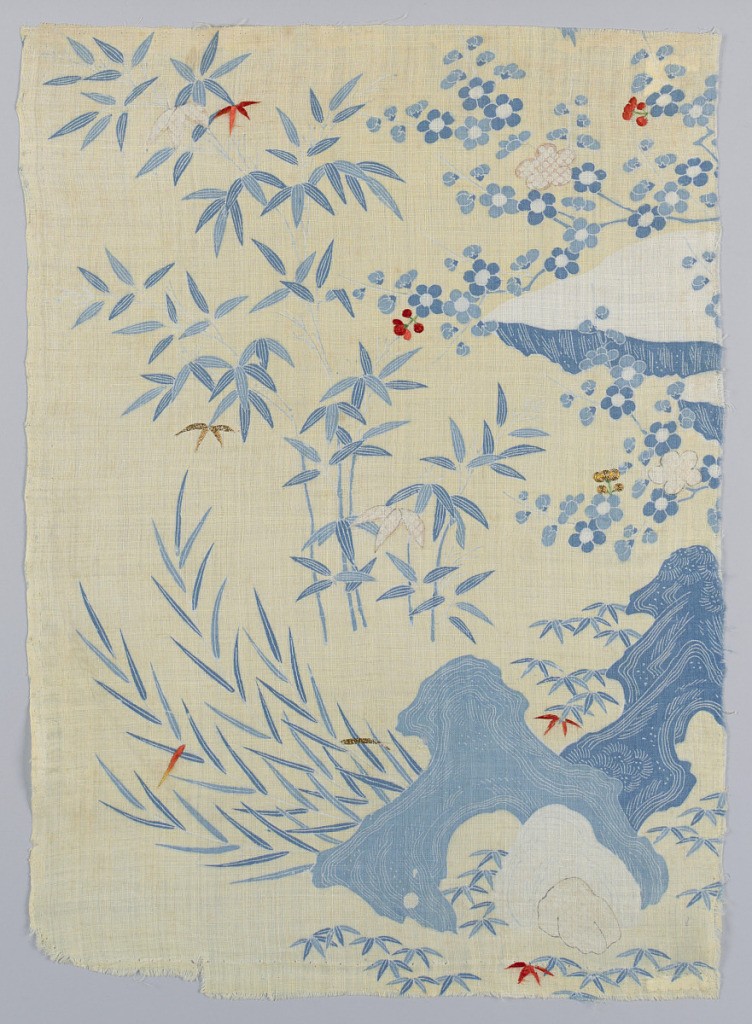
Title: Textile
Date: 18th century
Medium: silk and metallic thread on hemp Technique: stencil resist with embroidery
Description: Detail of a landscape with rocks, various leafy stalks and flowering branches in shades of blue on a cream ground. A few small areas are printed in a brownish shade with white dots or completely reserved in white. Small area of couched metallic thread and orange and green silk embroidery.